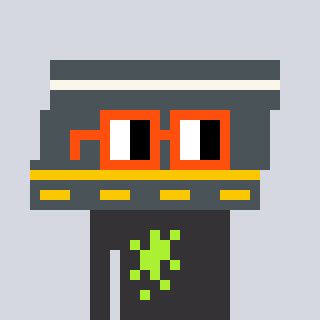
a pixel art character with square orange glasses, a road-shaped head and a grayscale-colored body on a cool background